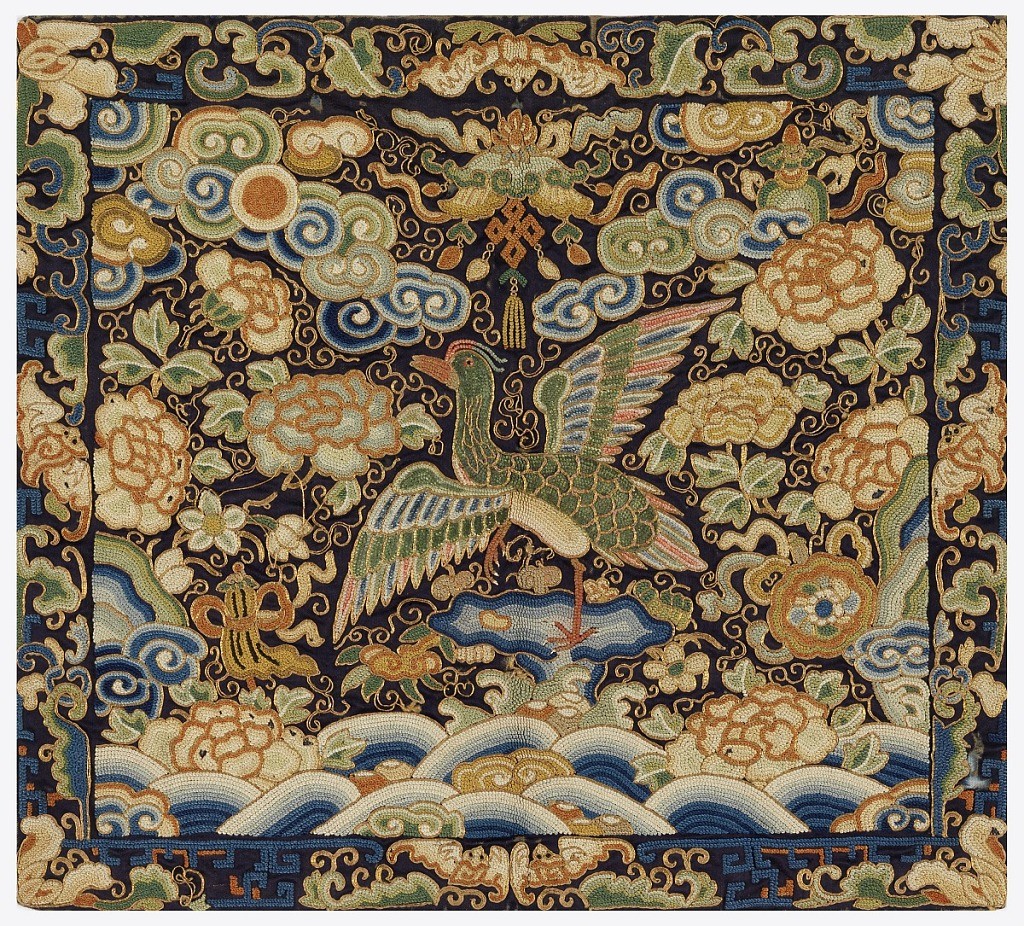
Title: Rank badge
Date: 18th century
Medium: satin, silk and metal thread Technique: embroidery
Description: Mandarin square (P'u tzu) for civil official of the seventh rank. Embroidery in Pekin stitch and couching showes a mandarin duck surrounded by cloud and water forms and by symbols. Colored silk embroidery on black satin.